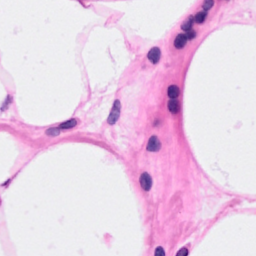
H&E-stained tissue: Breast